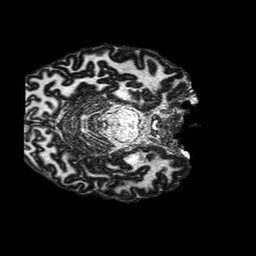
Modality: MP2RAGE
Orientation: axial